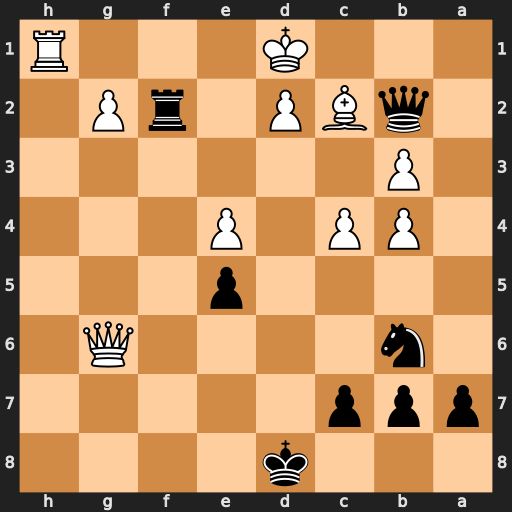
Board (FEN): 3k4/ppp5/1n4Q1/4p3/1PP1P3/1P6/1qBP1rP1/3K3R
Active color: b
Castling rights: -
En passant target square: -
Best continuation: Qa1+ Bb1 Qxb1#